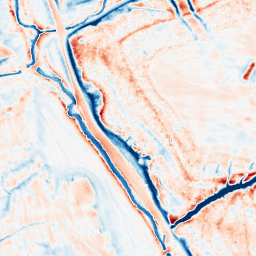
Category: edge_preserving
Decomposition family: anisotropic_diffusion
Decomposition parameters: iterations: 50
kappa: 10
gamma: 0.2
Upsampling method: bspline
Upsampling parameters: scale: 4
Upsampling scale: 4